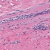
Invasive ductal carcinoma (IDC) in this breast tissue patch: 0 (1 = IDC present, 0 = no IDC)